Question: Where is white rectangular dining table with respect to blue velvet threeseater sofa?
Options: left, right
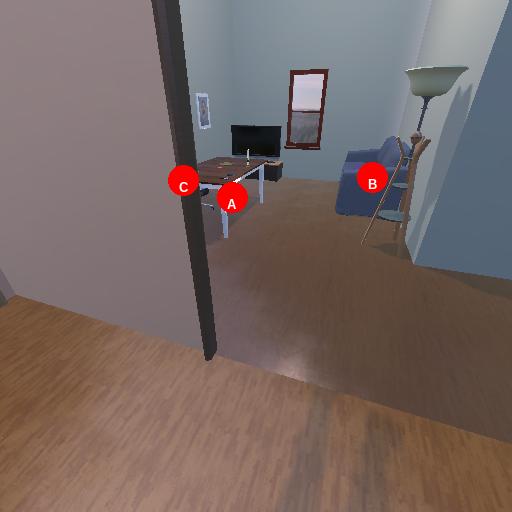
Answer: left